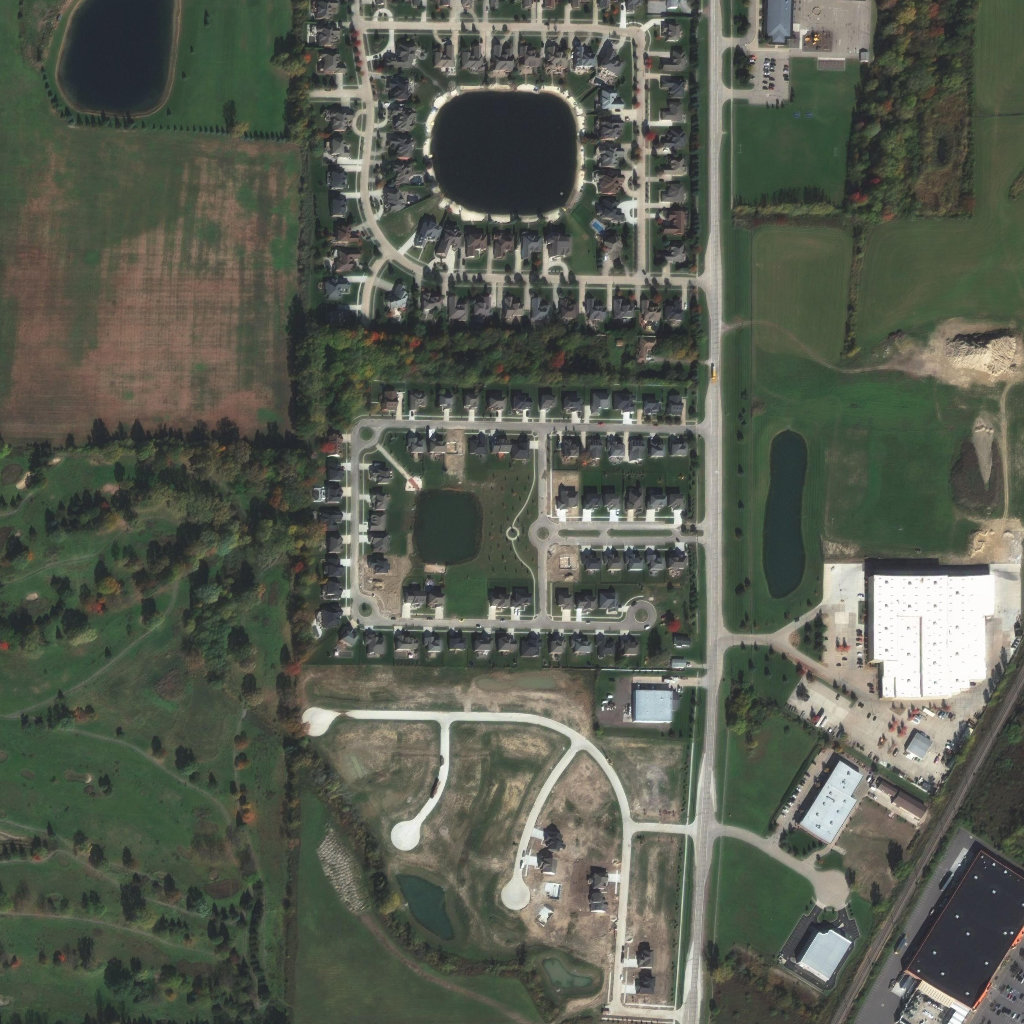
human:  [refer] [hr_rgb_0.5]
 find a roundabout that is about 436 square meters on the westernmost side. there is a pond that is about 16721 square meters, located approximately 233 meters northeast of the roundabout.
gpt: <box>[[34, 40, 37, 43, 0]]</box>

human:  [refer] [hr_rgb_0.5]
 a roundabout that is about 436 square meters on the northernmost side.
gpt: <box>[[34, 40, 37, 43, 0]]</box>